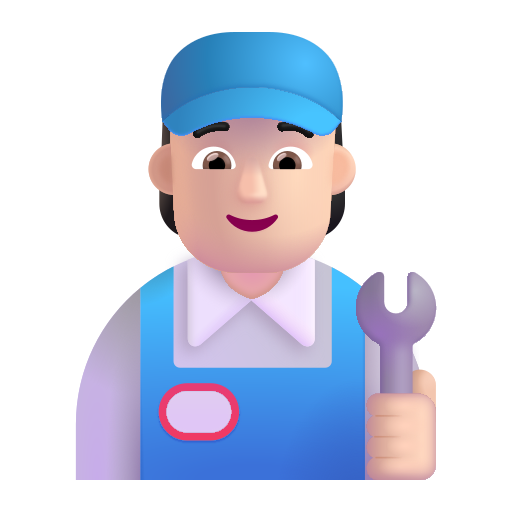
mechanic color light